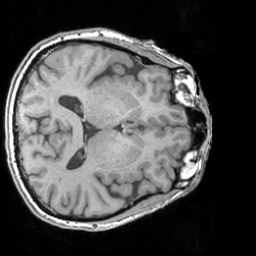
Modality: T1w
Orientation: axial
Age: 65
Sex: male